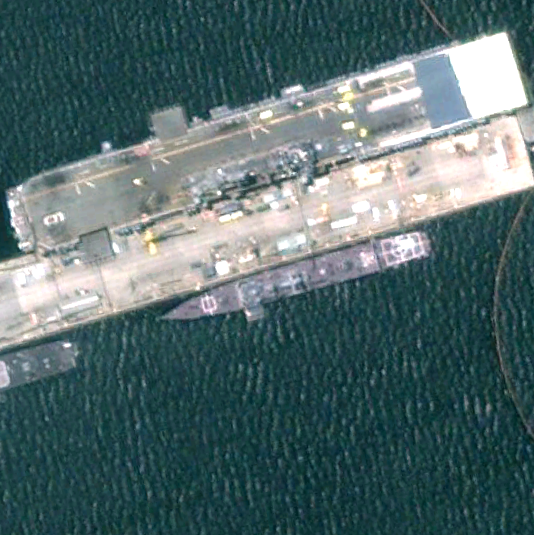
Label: assault